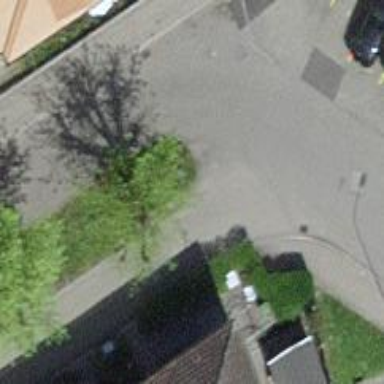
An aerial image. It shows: Bollard barrier.